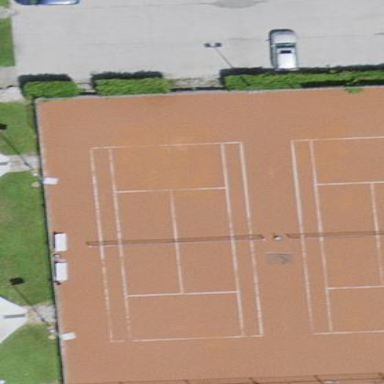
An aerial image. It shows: Tennis court on pitch designated for leisure land.